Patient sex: M
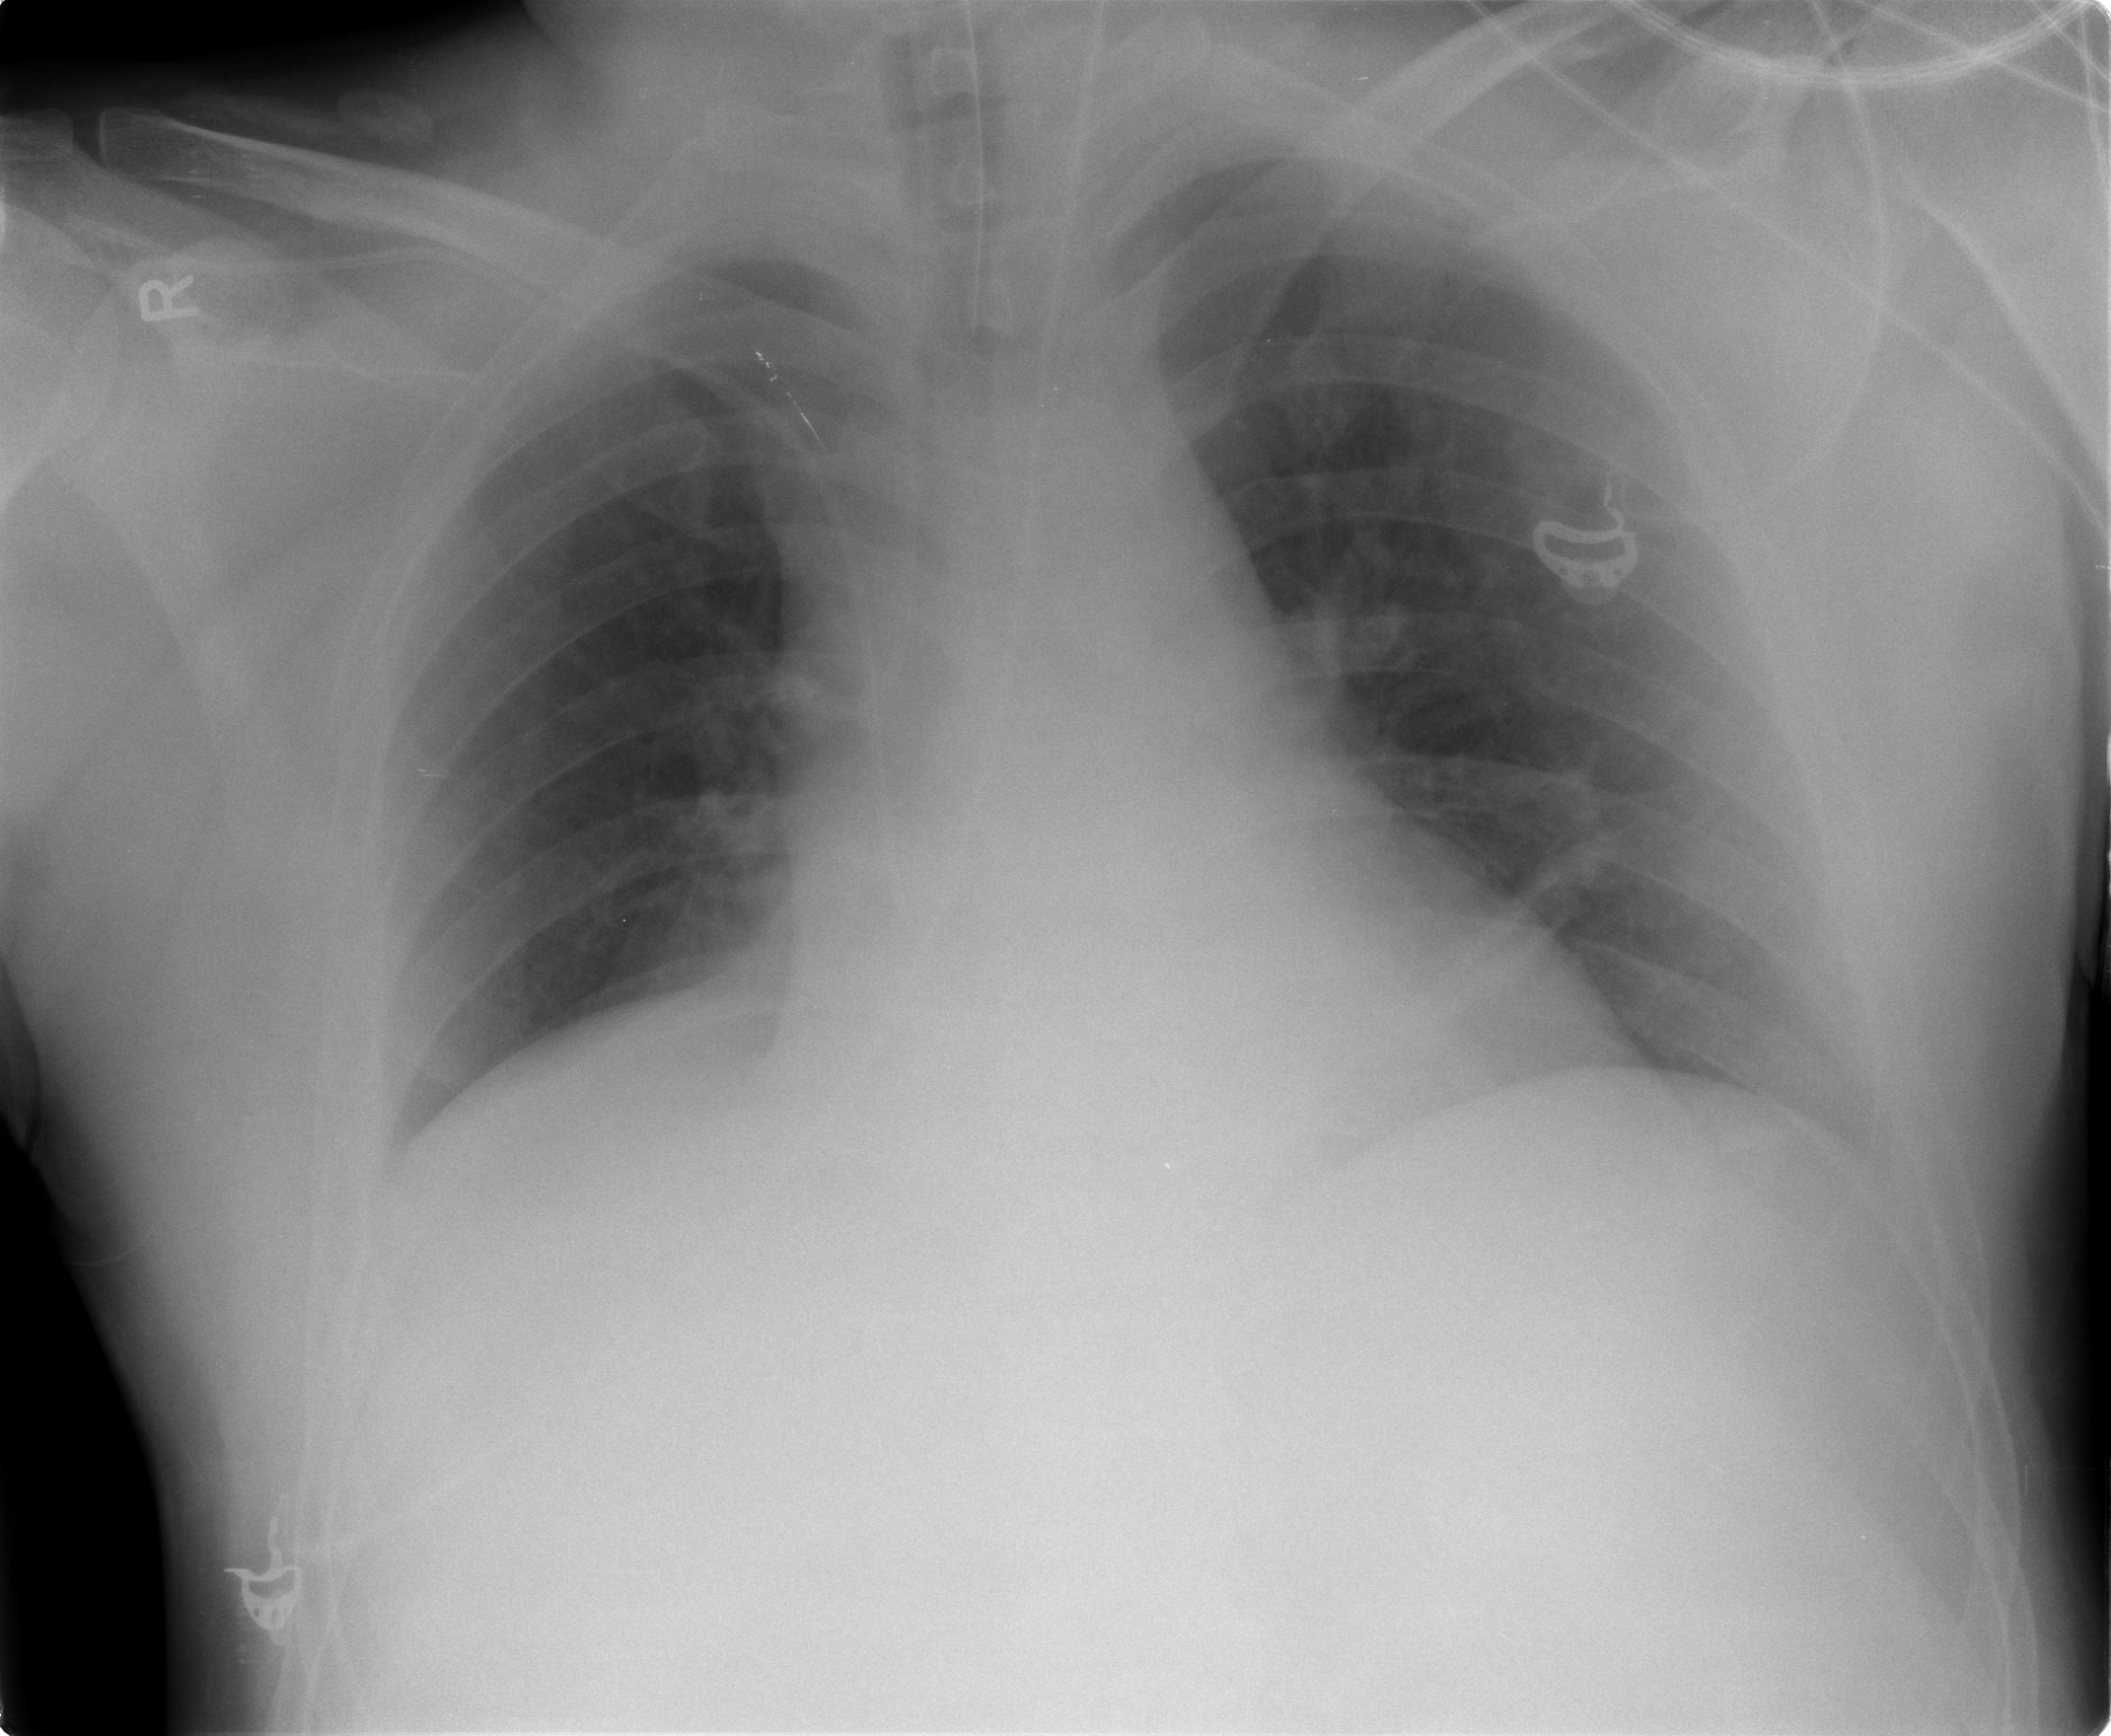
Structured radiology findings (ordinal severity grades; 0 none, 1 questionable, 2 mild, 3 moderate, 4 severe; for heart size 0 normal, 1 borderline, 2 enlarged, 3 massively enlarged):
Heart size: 0
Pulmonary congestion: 0
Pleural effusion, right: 0
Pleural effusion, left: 0
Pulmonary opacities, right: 0
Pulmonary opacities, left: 0
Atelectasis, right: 0
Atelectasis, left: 2